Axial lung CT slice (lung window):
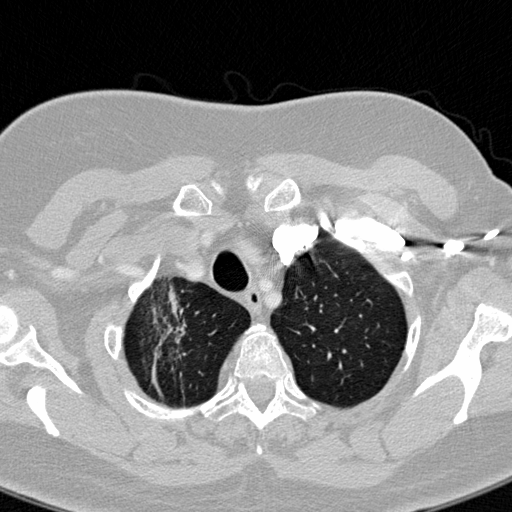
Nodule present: no